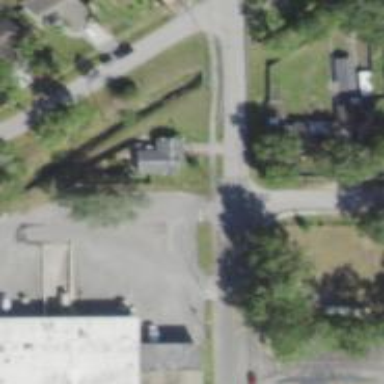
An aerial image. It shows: Residential road with sidewalk on the left.